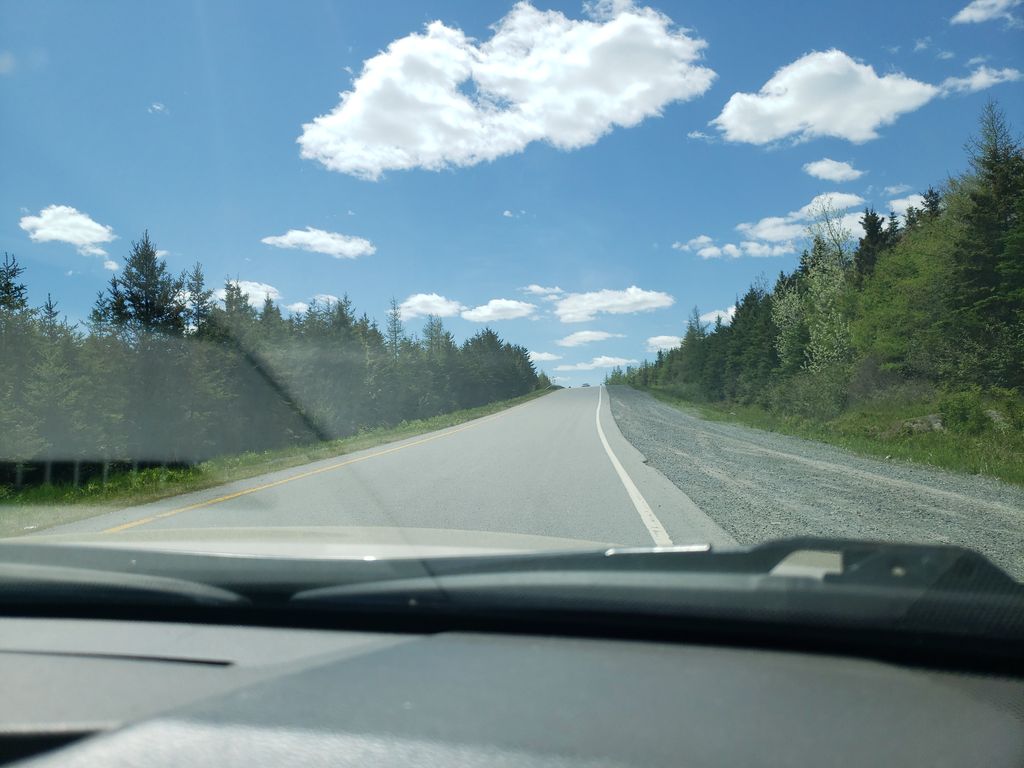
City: halifax